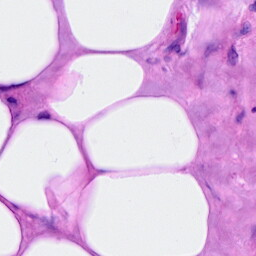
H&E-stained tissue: Breast